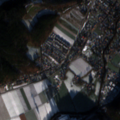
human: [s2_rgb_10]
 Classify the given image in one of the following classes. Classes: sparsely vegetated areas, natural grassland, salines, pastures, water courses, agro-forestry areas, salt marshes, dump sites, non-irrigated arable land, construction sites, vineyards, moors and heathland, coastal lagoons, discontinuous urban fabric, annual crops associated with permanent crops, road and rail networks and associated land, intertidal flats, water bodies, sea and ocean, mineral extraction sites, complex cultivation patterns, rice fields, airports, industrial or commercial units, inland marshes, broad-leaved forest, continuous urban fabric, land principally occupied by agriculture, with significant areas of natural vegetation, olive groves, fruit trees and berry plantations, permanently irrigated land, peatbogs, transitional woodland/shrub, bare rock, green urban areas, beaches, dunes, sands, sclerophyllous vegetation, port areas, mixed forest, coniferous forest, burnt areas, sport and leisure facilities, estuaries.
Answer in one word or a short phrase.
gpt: discontinuous urban fabric, non-irrigated arable land, complex cultivation patterns, mixed forest